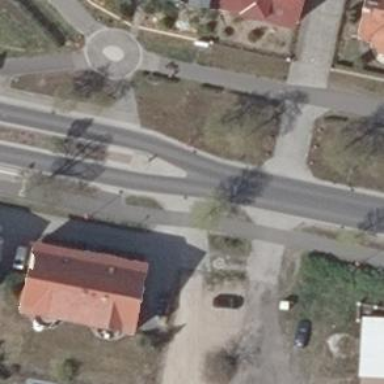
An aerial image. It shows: Traffic calming island.